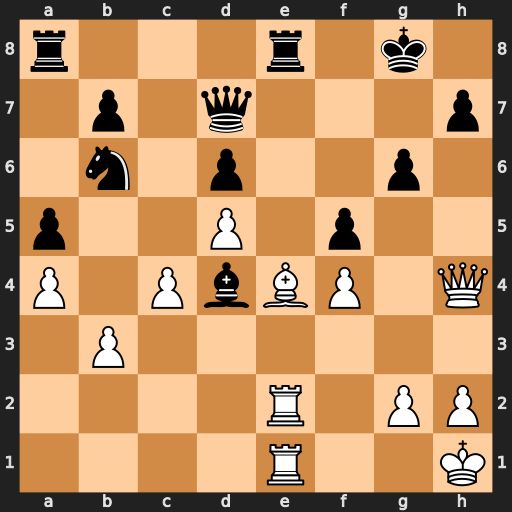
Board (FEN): r3r1k1/1p1q3p/1n1p2p1/p2P1p2/P1PbBP1Q/1P6/4R1PP/4R2K
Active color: w
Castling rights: -
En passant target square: -
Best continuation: Bxf5 gxf5 Re7 Rxe7 Rxe7